Aerial crown-view tile of a tropical tree (Barro Colorado Island, Panama), acquired 20241216:
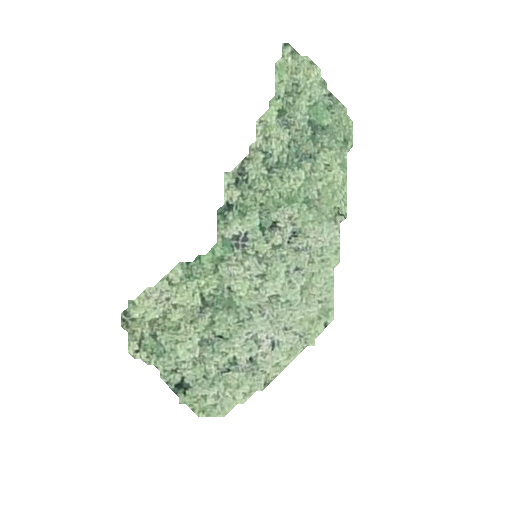
Species: Tabebuia rosea
GBIF accepted scientific name: Tabebuia rosea
Crown area: 62.507 m²